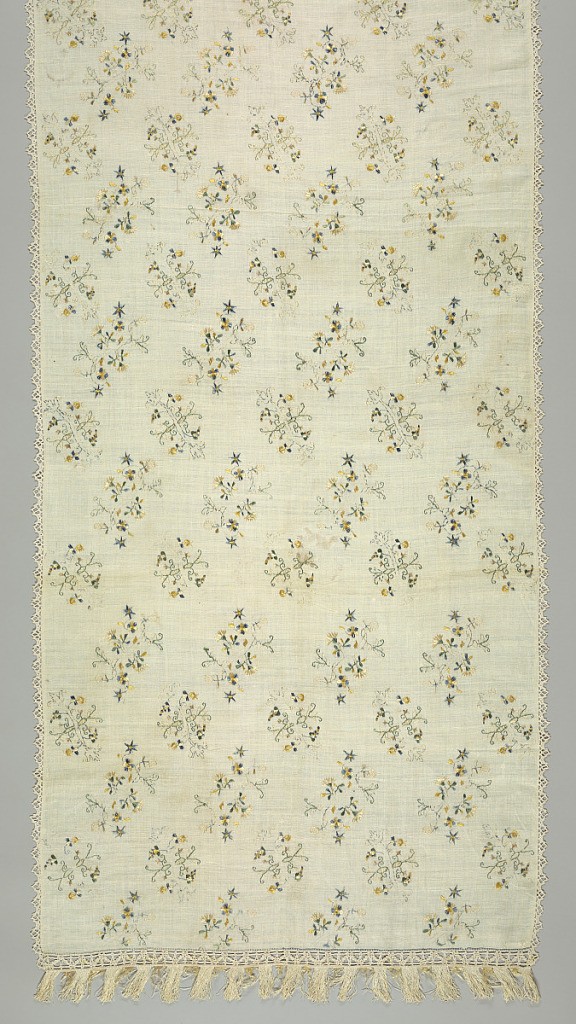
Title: Tablecover
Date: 17th century
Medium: silk on linen Technique: satin and outline stitches on plain weave; cardwoven fringe; bobbin lace
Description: Delicate multicolored flower clusters form intersecting diagonal bands across the surface of the tablecover. Bobbin lace edging decorates longest edges while fringe decorates shortest edges.